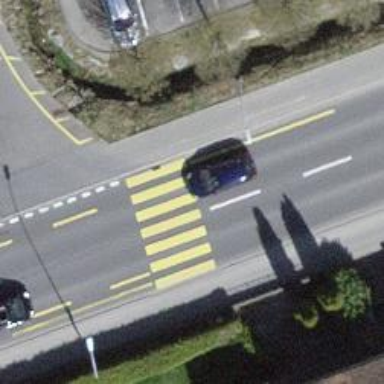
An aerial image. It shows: Marked crossing on the road.